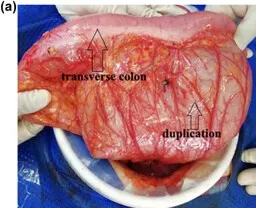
Postoperative specimen. (a) Surgical exposure of the transverse colonic duplication.
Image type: medical_photograph (other_medical_photograph)